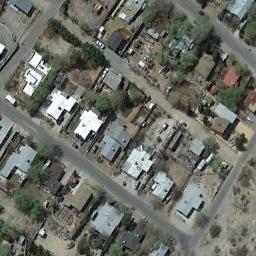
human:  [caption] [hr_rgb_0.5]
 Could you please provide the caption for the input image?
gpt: The medium residential is next to the road .

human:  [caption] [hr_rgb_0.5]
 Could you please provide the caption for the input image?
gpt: Most of the houses are red .

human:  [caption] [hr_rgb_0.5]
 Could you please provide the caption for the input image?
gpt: Many buildings of different shapes are in medium residential area .

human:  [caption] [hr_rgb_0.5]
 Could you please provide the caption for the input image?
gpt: The medium residential area has some neatly arranged houses and trees and some roads go through the medium residential area .

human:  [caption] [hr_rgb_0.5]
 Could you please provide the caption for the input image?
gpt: There are many buildings on bare lawns on the medium residential area .